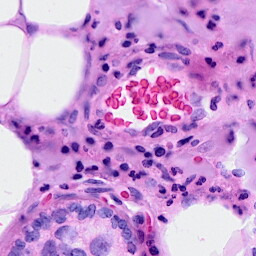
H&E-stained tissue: Breast